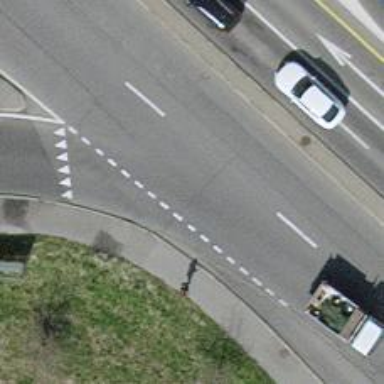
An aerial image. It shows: Asphalt road with secondary link feature. The sidewalk on the right side also has asphalt surface.